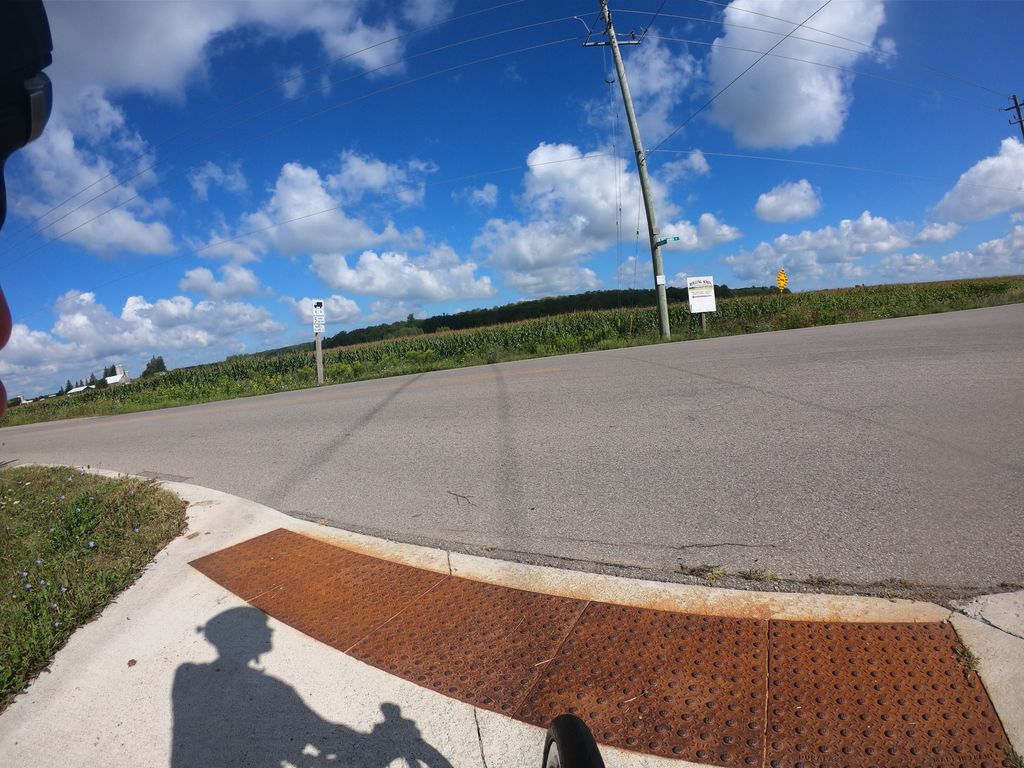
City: kitchener-waterloo